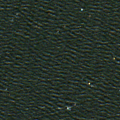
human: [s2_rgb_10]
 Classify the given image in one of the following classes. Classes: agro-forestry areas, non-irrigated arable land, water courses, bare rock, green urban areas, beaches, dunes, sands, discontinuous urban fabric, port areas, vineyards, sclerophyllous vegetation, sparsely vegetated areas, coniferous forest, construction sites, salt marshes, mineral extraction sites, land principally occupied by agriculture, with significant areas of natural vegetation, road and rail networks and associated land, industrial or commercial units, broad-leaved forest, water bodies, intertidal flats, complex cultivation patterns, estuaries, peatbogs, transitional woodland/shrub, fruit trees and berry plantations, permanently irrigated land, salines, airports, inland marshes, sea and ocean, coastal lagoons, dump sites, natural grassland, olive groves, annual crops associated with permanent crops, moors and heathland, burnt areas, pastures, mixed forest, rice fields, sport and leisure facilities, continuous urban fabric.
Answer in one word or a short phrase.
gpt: sea and ocean